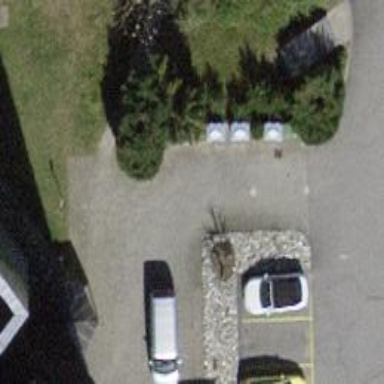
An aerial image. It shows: Bollard barrier.